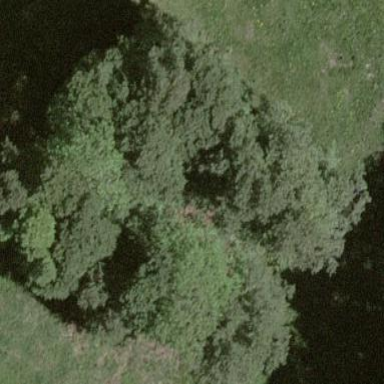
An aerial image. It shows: Forest area.